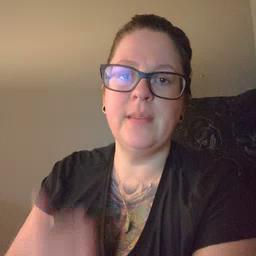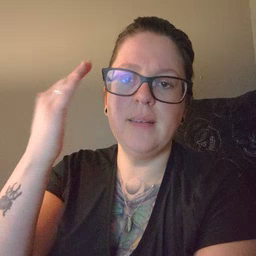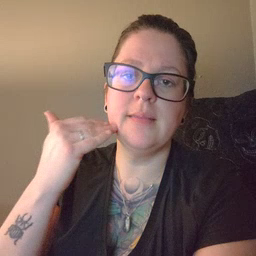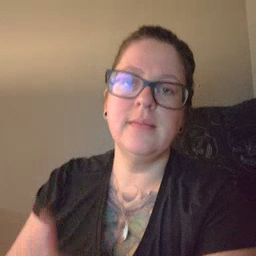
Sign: head